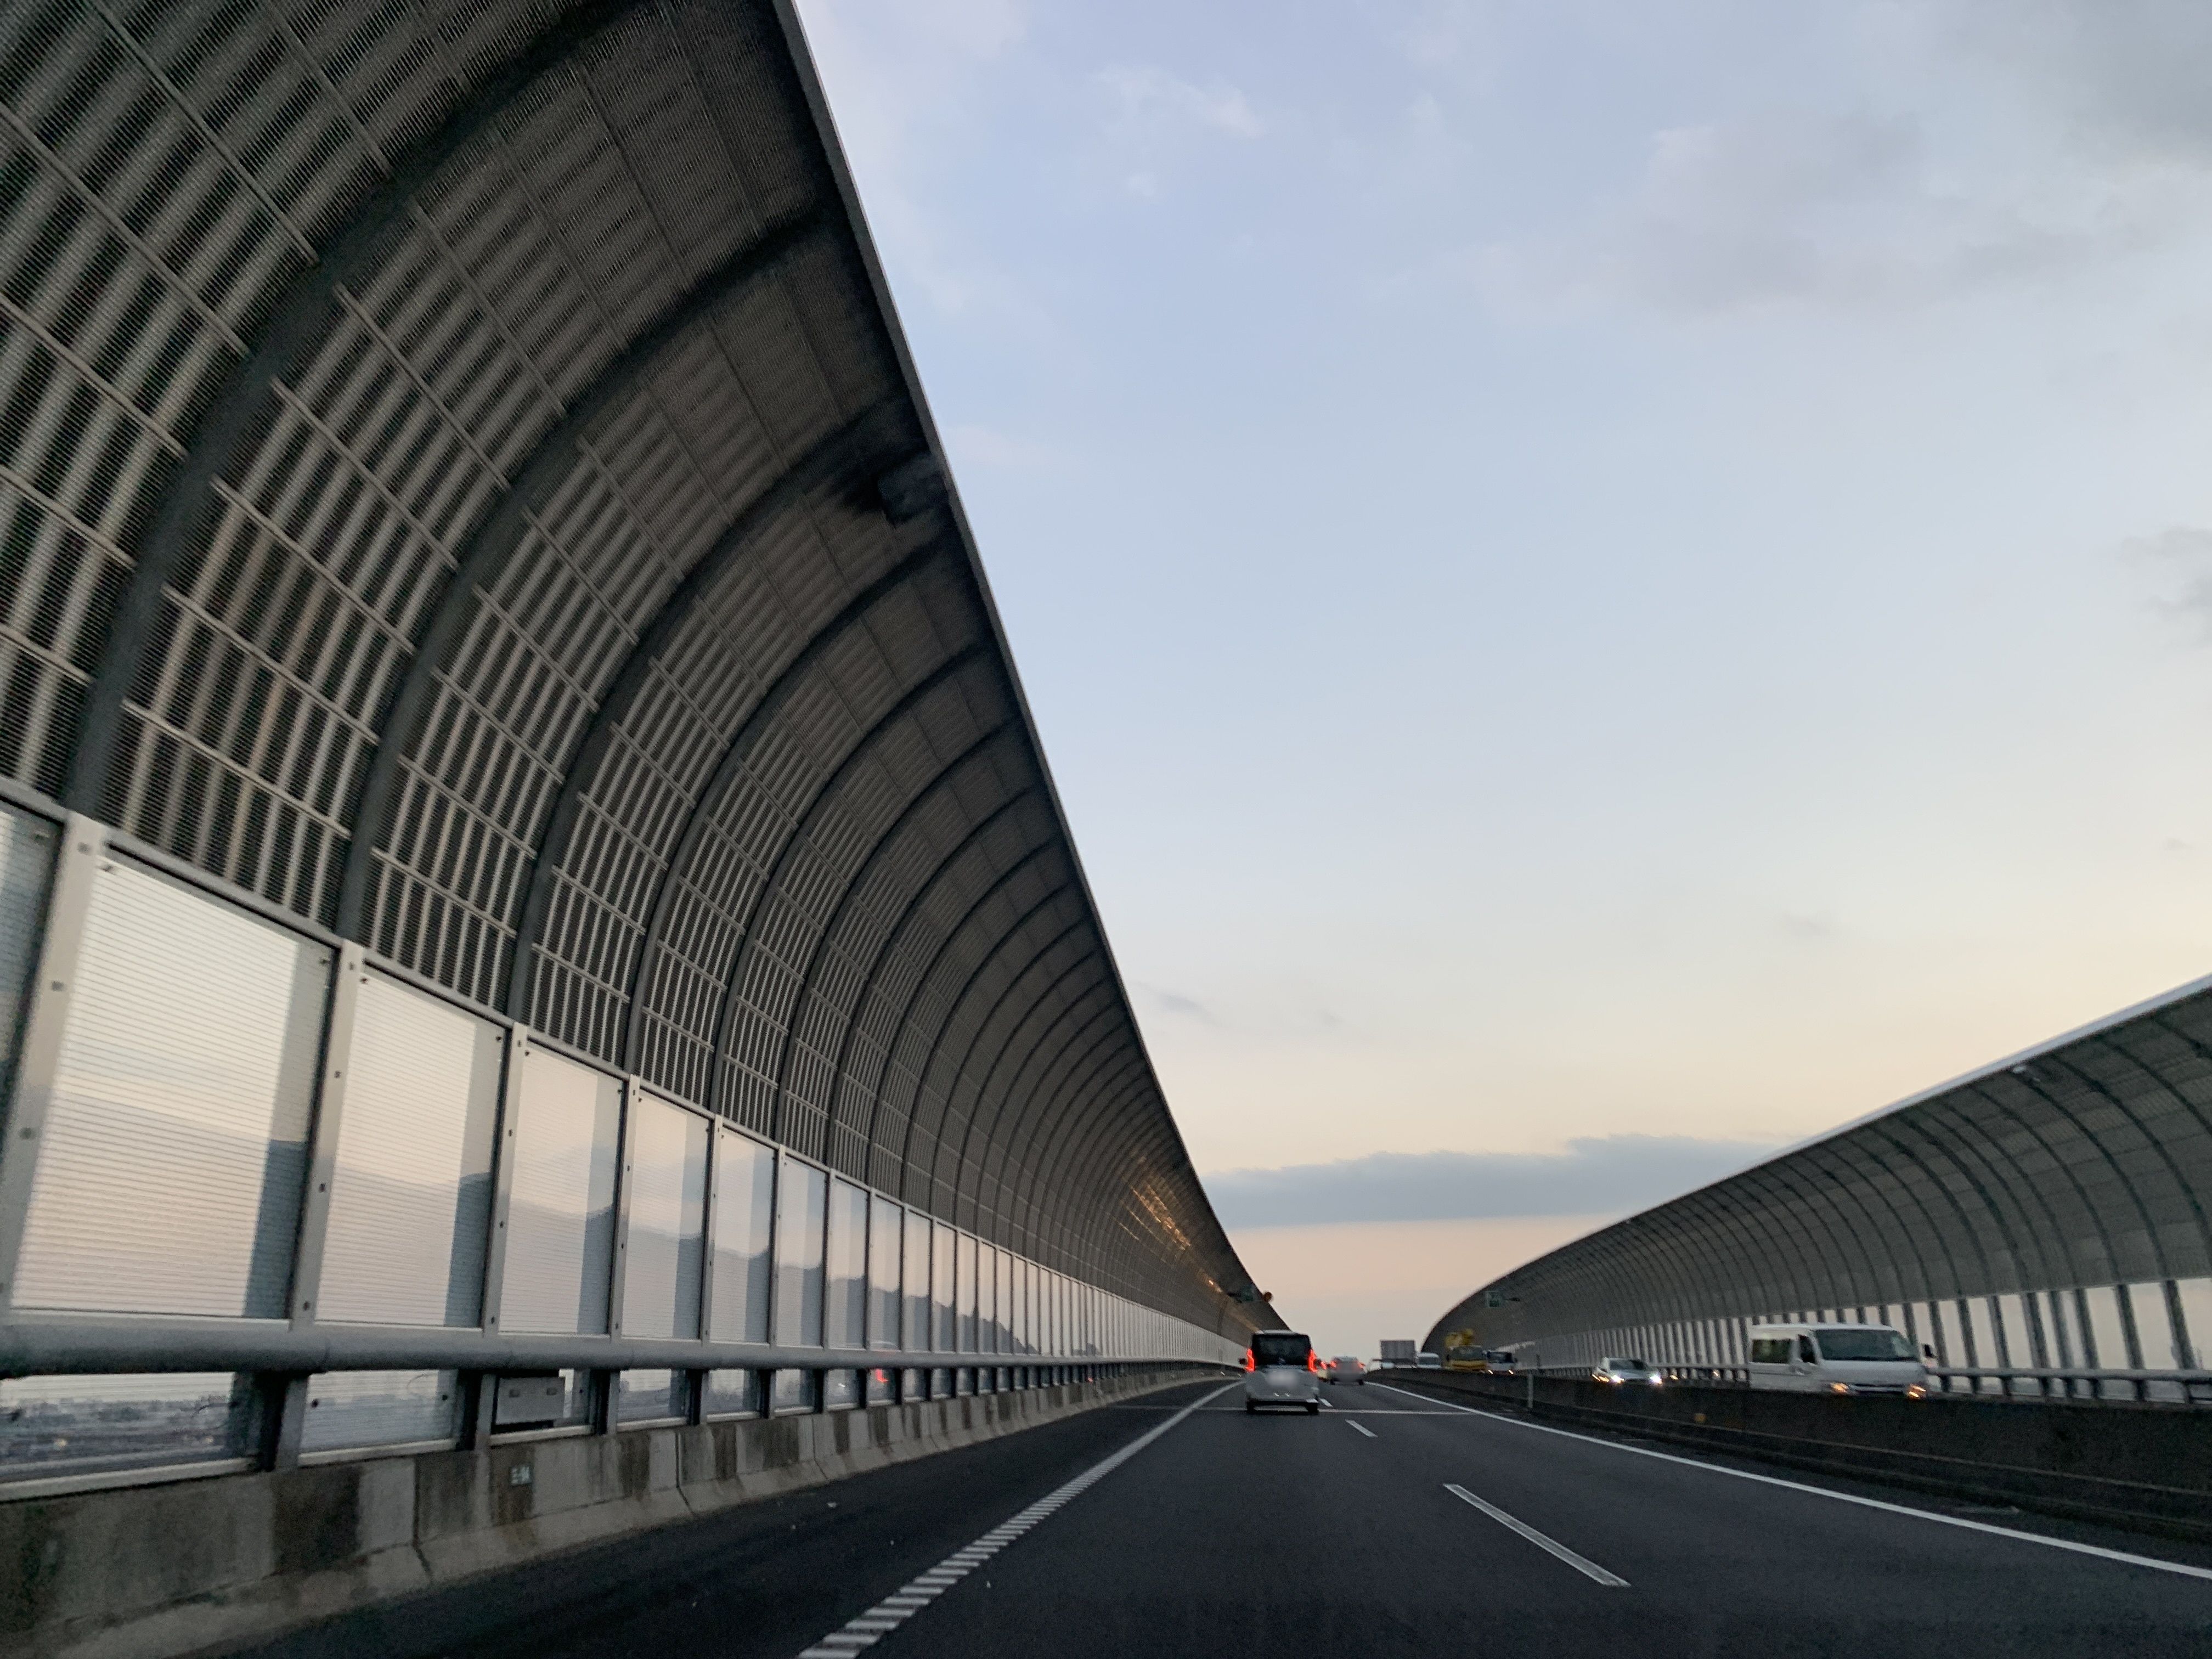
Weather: snowy
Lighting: dusk/dawn
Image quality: good
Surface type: driving surface
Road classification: motorway
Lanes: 2.0
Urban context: urban centre
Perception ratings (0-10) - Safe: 4.69, Lively: 1.17, Beautiful: 2, Boring: 7.55, Depressing: 7.53, Wealthy: 0.49